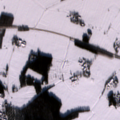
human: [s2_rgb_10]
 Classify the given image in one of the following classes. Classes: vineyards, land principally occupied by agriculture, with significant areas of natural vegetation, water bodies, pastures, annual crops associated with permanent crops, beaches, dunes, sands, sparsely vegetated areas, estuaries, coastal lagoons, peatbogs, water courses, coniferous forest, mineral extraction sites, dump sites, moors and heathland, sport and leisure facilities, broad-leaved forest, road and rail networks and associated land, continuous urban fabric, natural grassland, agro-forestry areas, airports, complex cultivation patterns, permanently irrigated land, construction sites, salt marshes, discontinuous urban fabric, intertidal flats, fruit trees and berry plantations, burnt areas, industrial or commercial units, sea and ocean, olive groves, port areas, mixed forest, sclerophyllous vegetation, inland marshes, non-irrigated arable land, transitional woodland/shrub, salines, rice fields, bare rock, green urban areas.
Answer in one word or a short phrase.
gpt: non-irrigated arable land, land principally occupied by agriculture, with significant areas of natural vegetation, coniferous forest, transitional woodland/shrub